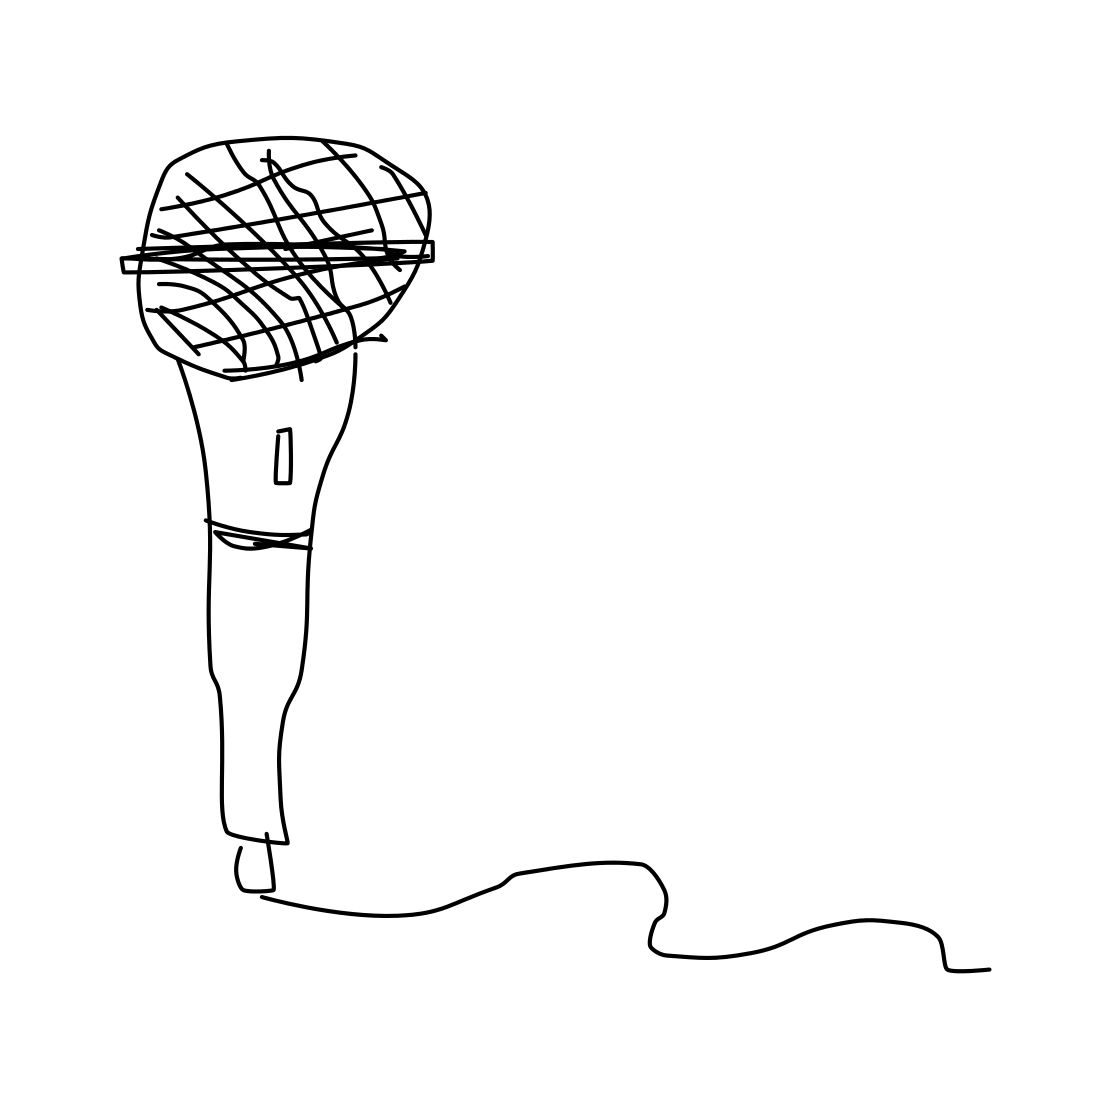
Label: microphone